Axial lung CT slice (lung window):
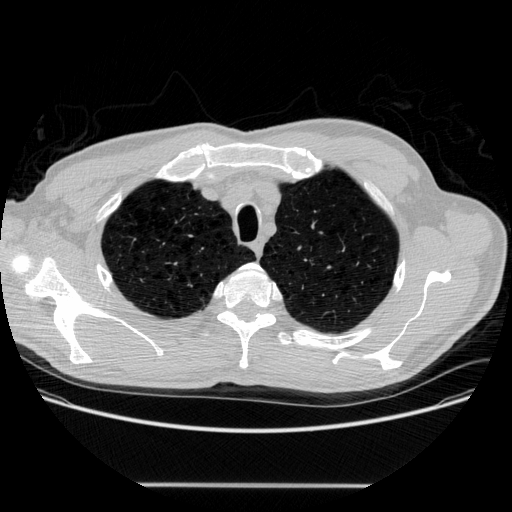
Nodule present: no